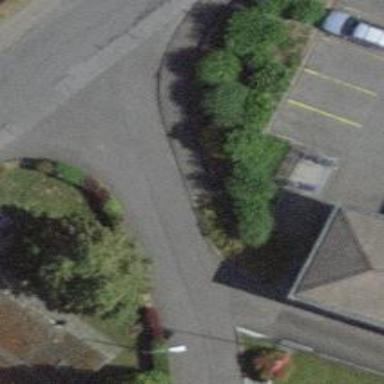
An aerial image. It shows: Kerb serving as barrier.